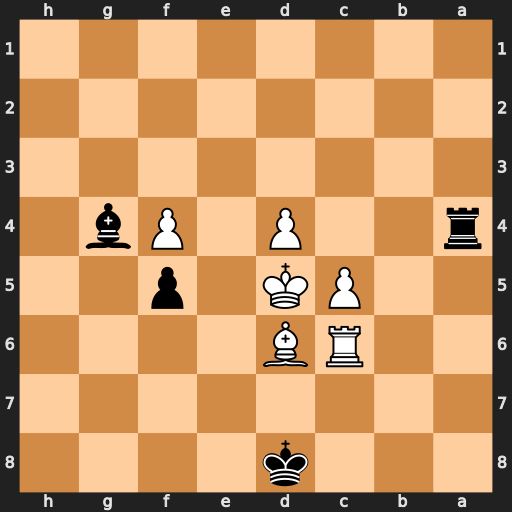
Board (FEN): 3k4/8/2RB4/2PK1p2/r2P1Pb1/8/8/8
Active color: b
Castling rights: -
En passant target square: -
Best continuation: Bf3+ Ke6 Bxc6